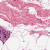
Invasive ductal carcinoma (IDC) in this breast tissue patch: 0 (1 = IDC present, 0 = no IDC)